Question: I'm developing an application with an icon in the Mac OS status bar.
I add my icon with:
'''
self.statusItem = [[NSStatusBar systemStatusBar] statusItemWithLength:NSVariableStatusItemLength];
NSBundle *bundle = [NSBundle mainBundle];
NSImage *connectedImage = [[NSImage alloc] initWithContentsOfFile: [bundle pathForResource: @"drawing" ofType: @"pdf"]];
[self.statusItem setImage:disconnectedImage];
'''
It shows up fine but without the traditional embossing (or shadow) effect that Apple system status items have:
You can see on the left my icon, and on the right the Apple icon with the effect.
I have tried different image formats without any luck. The effect is present if I use an internal icon, like that:
'''
[self.statusItem setImage:[NSImage imageNamed:NSImageNameLockLockedTemplate]];
'''
Should I add the effect by myself to the image or is there something obvious I'm missing?
Thank you!
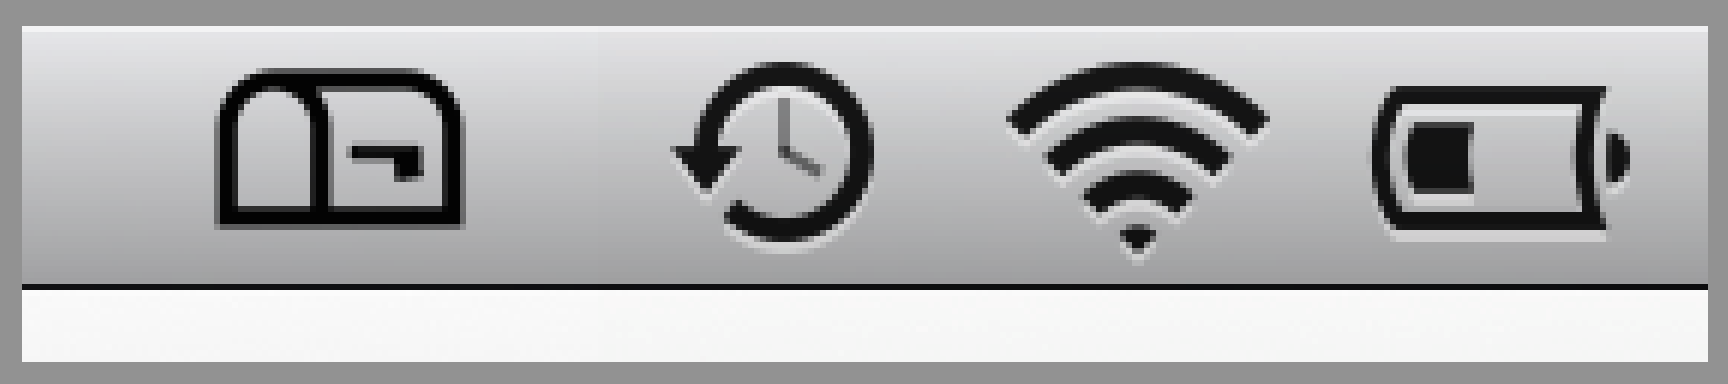
Answer: You just need to do
'''
[myImage setTemplate:YES];
'''
then the system will do the indent for you.